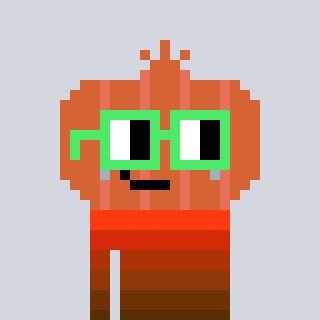
a pixel art character with square light green glasses, a onion-shaped head and a grayscale-colored body on a cool background